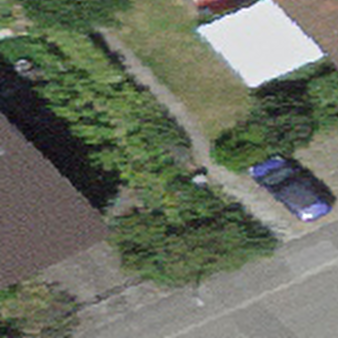
Label: other